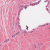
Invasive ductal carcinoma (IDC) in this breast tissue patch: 0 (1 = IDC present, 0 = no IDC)